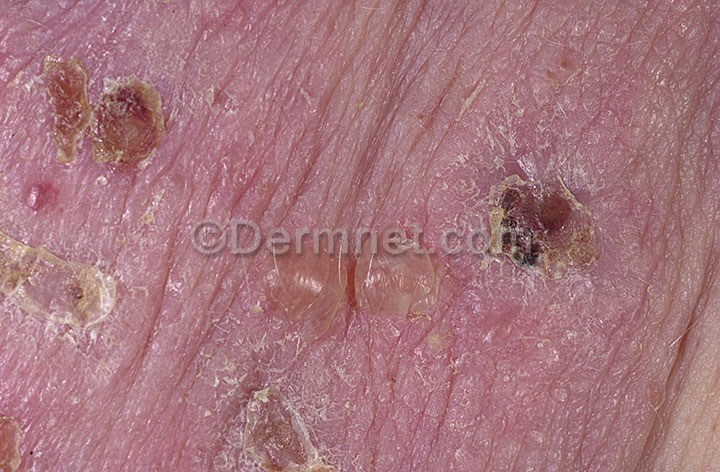
Disease: Bullous Disease Photos